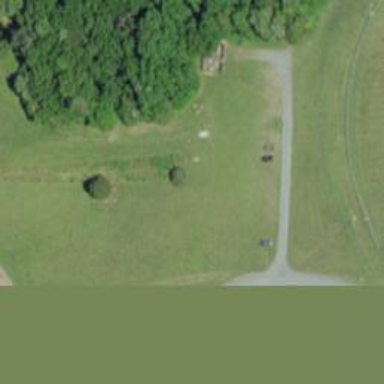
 perfect for leisurely sports activities."